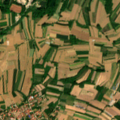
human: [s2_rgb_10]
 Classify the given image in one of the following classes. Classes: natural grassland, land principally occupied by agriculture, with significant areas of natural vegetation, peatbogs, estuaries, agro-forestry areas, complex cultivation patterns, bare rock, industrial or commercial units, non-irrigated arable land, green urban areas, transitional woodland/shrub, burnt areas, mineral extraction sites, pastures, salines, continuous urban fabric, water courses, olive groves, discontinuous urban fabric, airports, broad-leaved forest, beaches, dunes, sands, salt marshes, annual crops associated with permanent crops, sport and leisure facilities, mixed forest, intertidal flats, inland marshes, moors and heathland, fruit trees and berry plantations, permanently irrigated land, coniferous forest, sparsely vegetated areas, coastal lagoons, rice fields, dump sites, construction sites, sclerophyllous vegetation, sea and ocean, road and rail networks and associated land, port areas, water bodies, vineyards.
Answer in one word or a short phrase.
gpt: discontinuous urban fabric, non-irrigated arable land, land principally occupied by agriculture, with significant areas of natural vegetation, transitional woodland/shrub